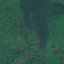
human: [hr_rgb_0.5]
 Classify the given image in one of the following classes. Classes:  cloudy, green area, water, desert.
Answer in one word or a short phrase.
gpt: green area